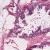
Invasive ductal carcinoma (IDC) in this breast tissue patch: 0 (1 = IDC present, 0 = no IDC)